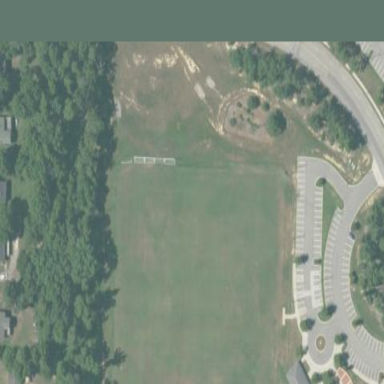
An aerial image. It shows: Soccer pitch for leisure land activities.